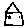
Label: house